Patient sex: F
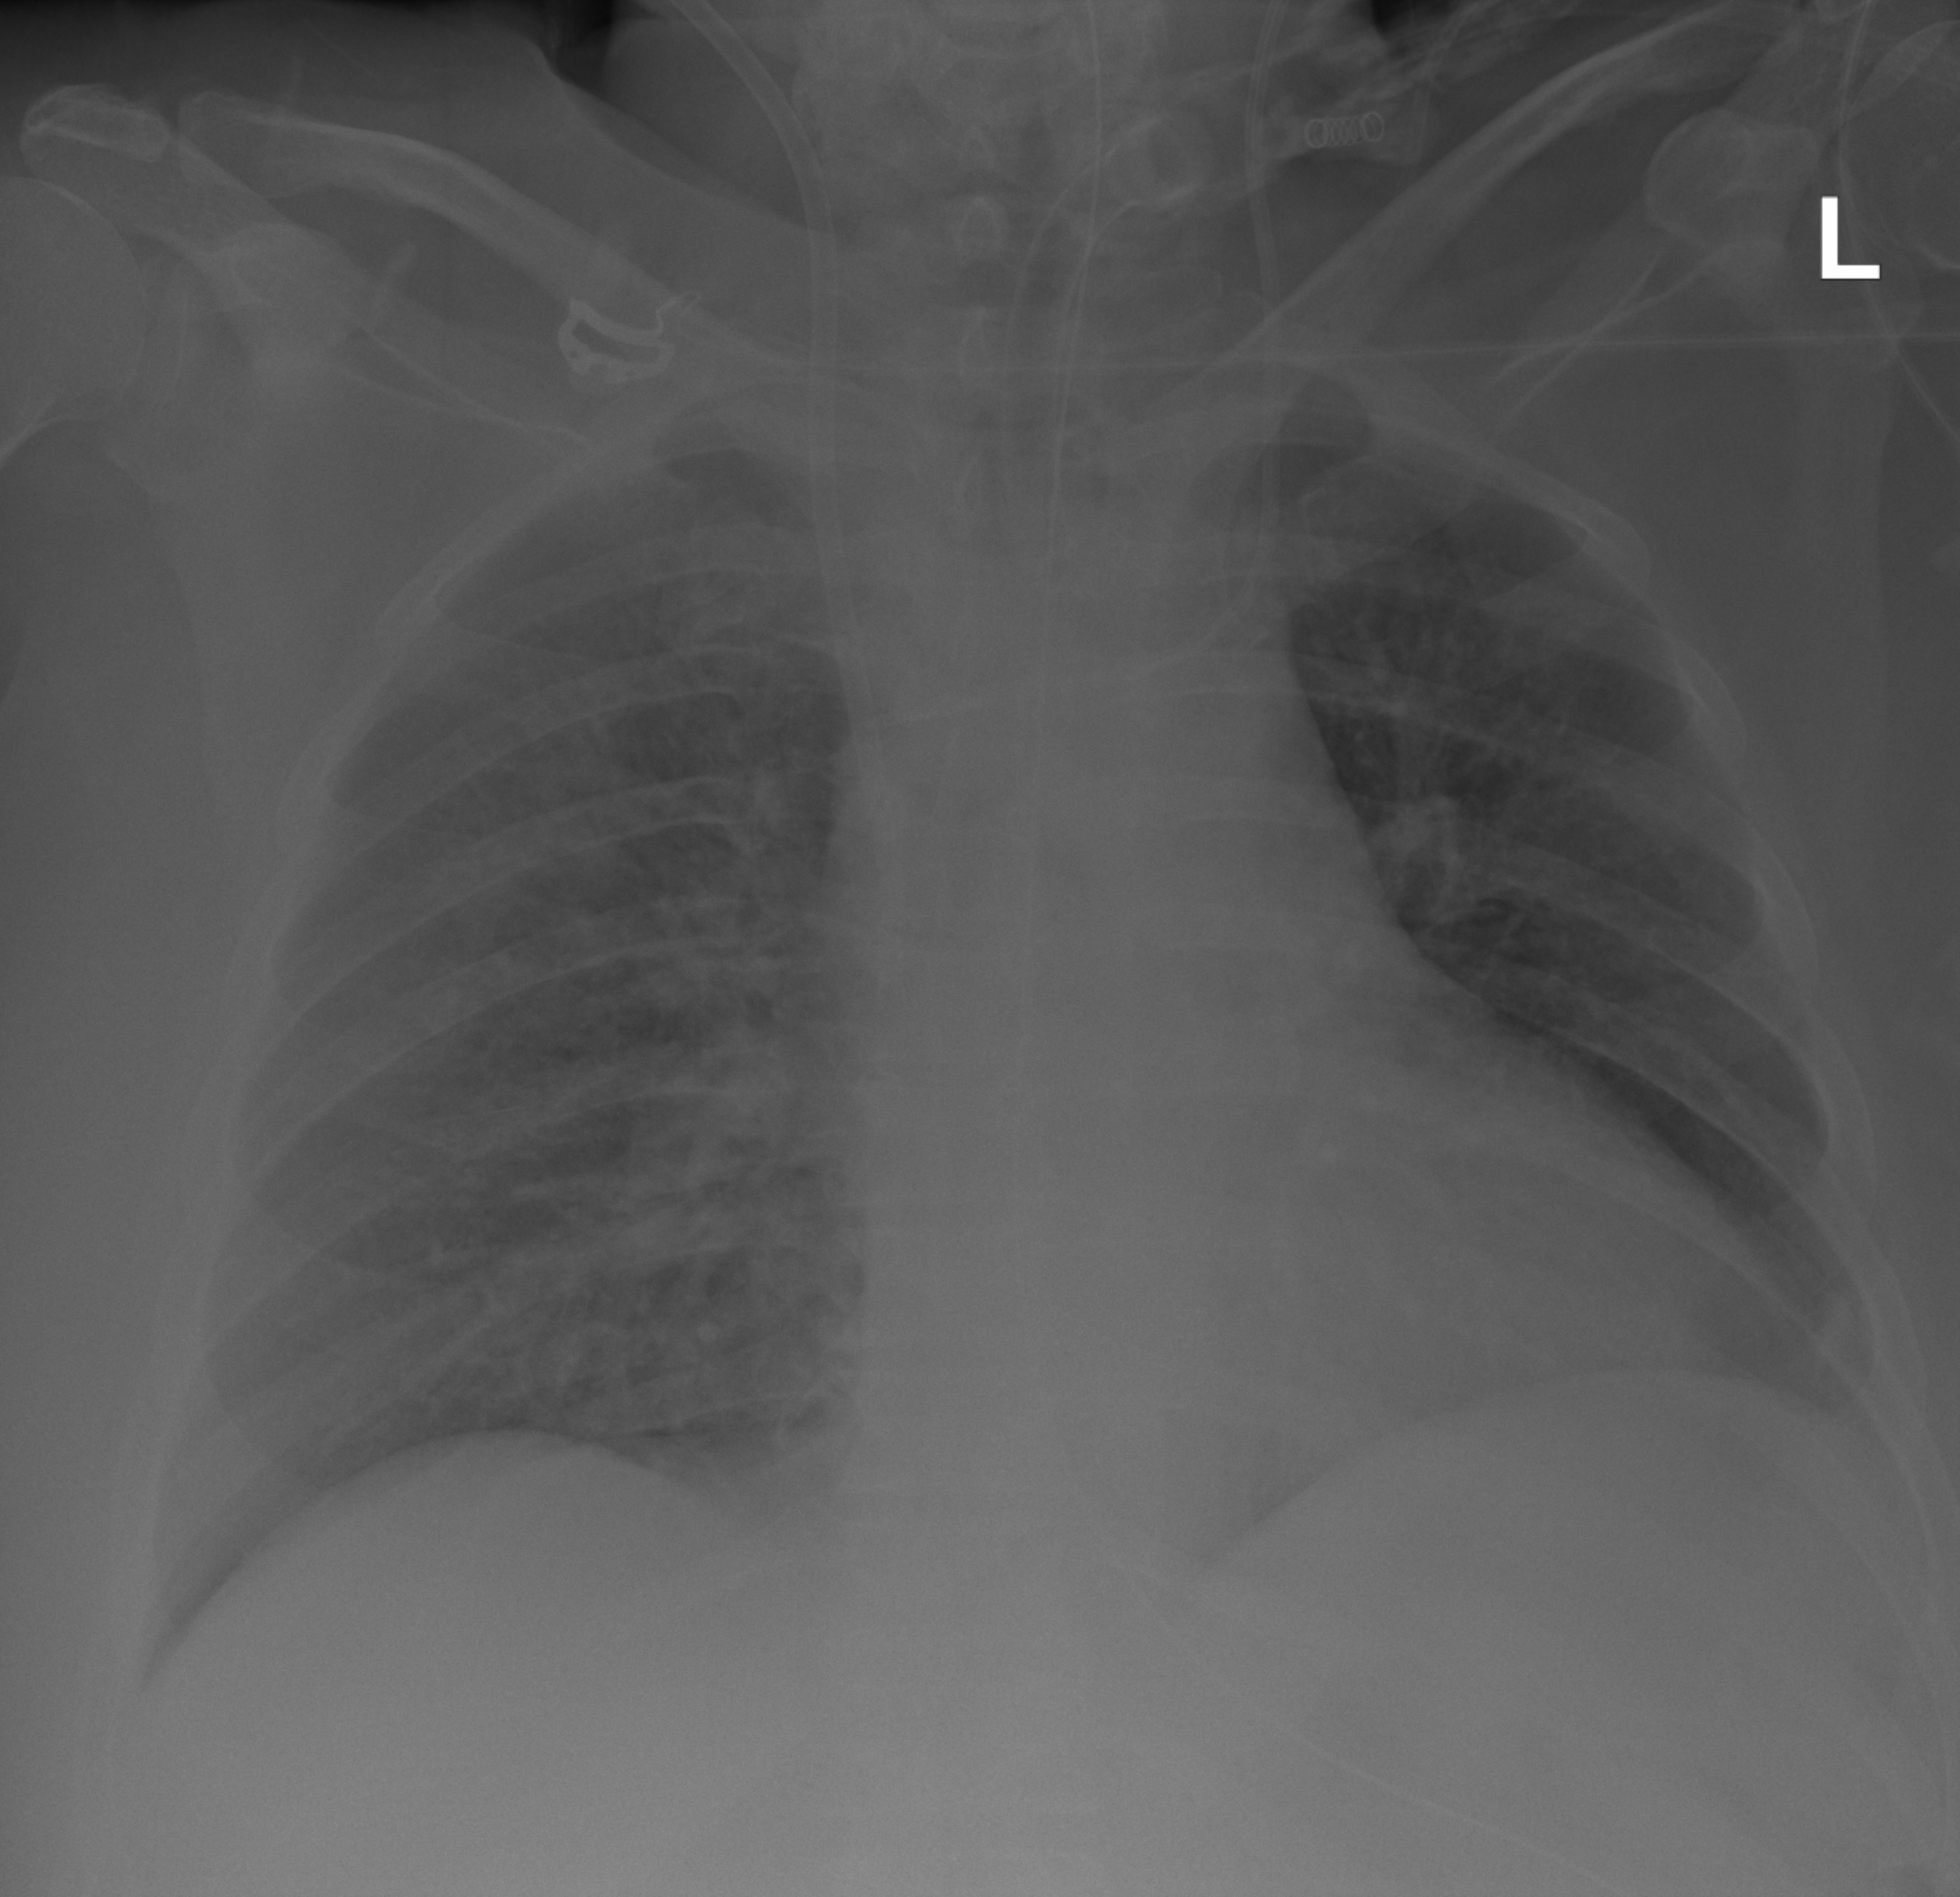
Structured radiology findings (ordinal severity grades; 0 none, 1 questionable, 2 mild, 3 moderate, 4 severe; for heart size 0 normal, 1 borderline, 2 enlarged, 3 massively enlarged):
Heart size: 0
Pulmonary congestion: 0
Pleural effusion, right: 0
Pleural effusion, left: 0
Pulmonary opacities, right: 2
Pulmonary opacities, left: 0
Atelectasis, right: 0
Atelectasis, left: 0